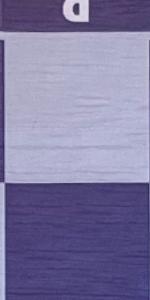
Label: Empty